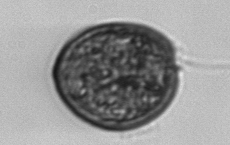
Label: Prorocentrum